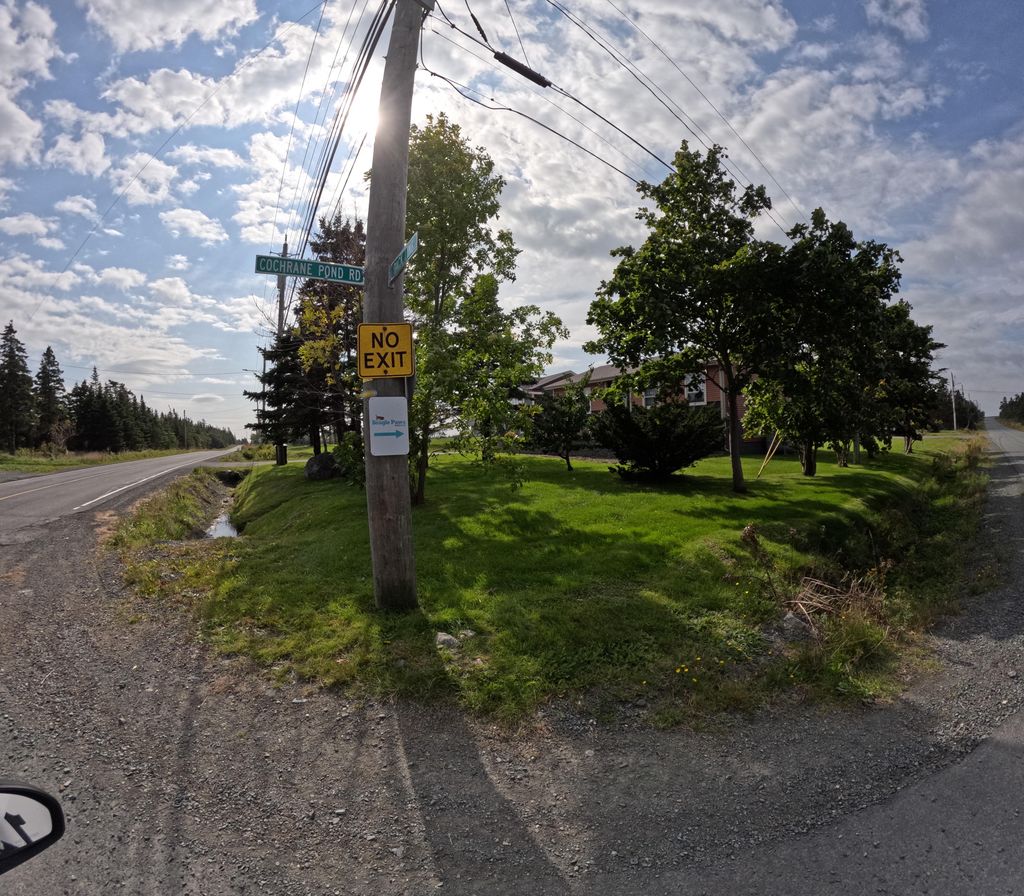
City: st_johns